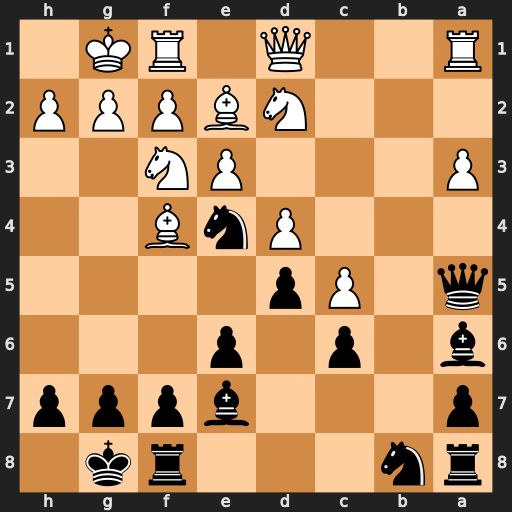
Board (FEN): rn3rk1/p3bppp/b1p1p3/q1Pp4/3PnB2/P3PN2/3NBPPP/R2Q1RK1
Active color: b
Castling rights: -
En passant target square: -
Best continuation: Nc3 Bxa6 Nxd1